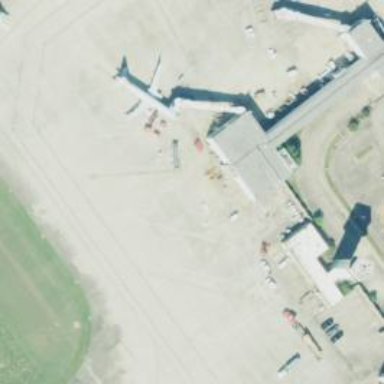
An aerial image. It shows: Airport gate.